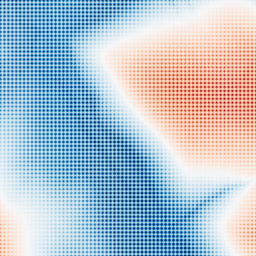
Category: trend_removal
Decomposition family: polynomial
Decomposition parameters: degree: 1
Upsampling method: sinc_blackman
Upsampling parameters: scale: 8
kernel_size: 8
Upsampling scale: 8